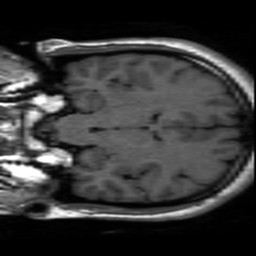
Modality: inplaneT1
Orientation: coronal
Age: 20
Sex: male
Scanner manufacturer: ge
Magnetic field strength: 3 T
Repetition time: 2.499 s
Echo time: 0.02513 s